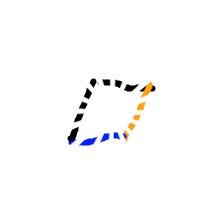
Shape: parallelogram